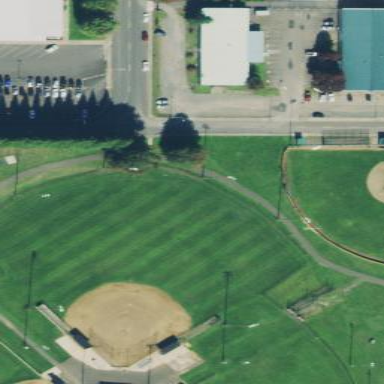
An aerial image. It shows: Softball pitch for leisure and sport activities.